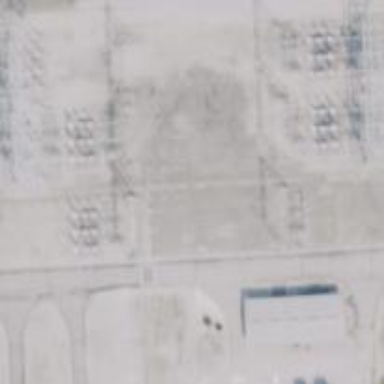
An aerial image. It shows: Triple tower power pole.